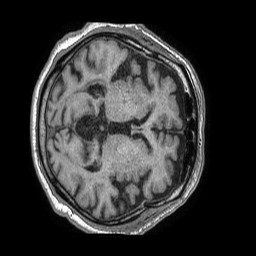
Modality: T1w
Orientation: axial
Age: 78
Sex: male
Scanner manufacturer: philips
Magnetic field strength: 1.5 T
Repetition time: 0.007525 s
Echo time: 0.003435 s